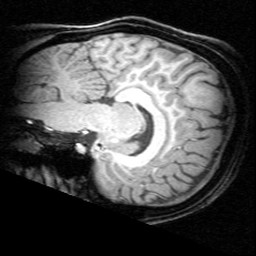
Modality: T1w
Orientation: sagittal
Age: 23
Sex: female